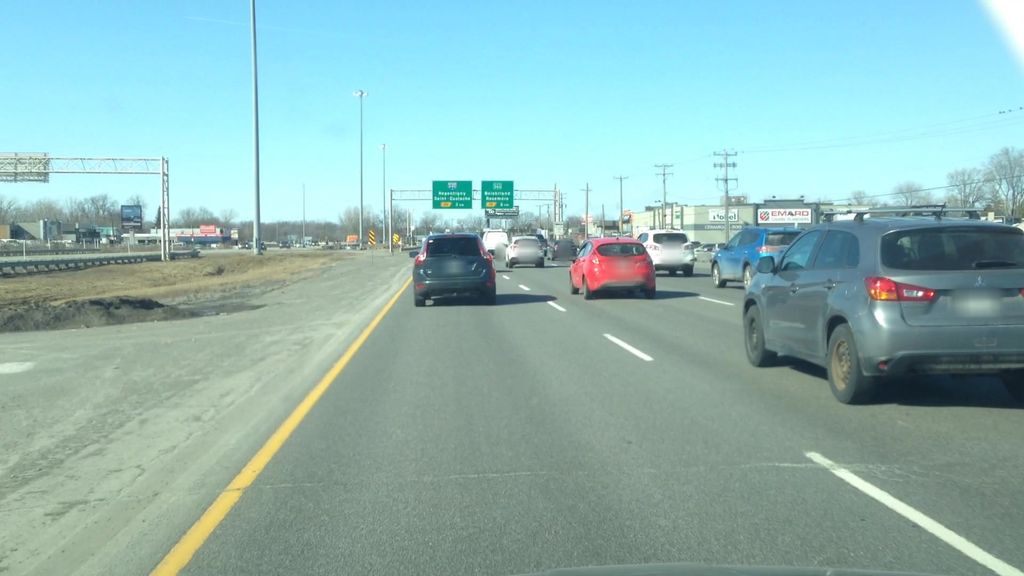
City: montreal